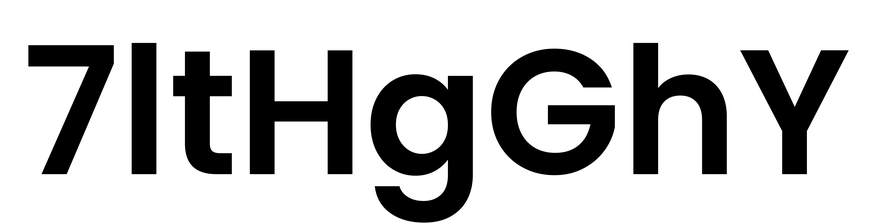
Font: Poppins-SemiBold